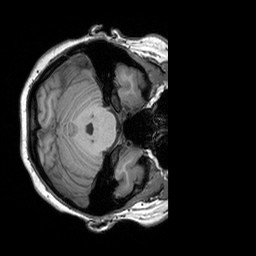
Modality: T1w
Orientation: axial
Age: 31
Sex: female
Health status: healthy
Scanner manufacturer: siemens
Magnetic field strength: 3 T
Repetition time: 2.3 s
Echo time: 0.00303 s